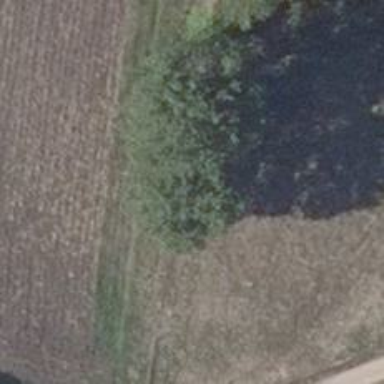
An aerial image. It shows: Row of broadleaved trees.